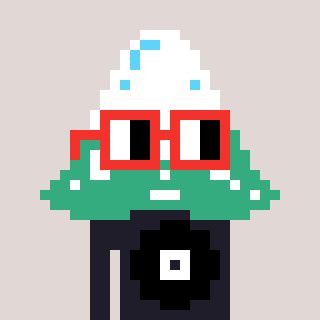
a pixel art character with square red glasses, a snowy mountain-shaped head and a grayscale-colored body on a warm background